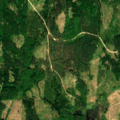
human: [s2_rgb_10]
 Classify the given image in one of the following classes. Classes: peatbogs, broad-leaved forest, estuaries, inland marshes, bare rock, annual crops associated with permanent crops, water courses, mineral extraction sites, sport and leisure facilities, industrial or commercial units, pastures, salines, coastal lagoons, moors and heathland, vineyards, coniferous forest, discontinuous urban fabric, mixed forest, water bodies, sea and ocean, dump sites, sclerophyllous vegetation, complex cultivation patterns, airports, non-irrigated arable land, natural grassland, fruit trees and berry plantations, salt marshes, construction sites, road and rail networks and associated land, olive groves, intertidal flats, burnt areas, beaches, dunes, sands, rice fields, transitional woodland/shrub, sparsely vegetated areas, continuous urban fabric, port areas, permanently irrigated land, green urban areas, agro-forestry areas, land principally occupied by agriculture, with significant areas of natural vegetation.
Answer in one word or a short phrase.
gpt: coniferous forest, mixed forest, transitional woodland/shrub